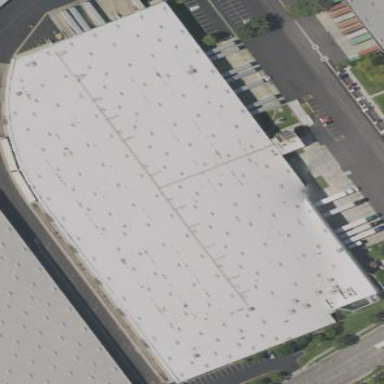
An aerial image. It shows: Warehouse.